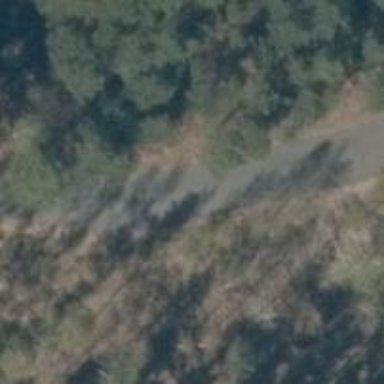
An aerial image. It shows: Unclassified road with asphalt surface.